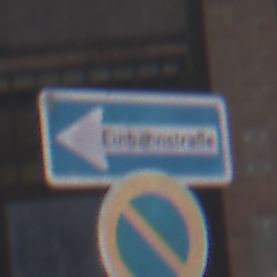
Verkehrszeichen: EinbahnstrasseLinksweisend
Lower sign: EingeschraenktesHalteverbot
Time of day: MorningAfternoon
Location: Outdoor (Urban)
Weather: Overcast
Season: NotSpecified
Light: Natural